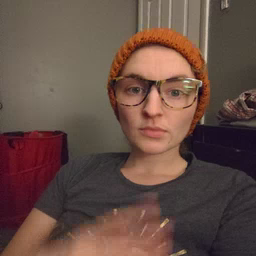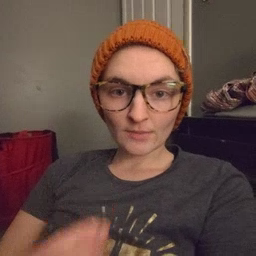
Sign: wolf